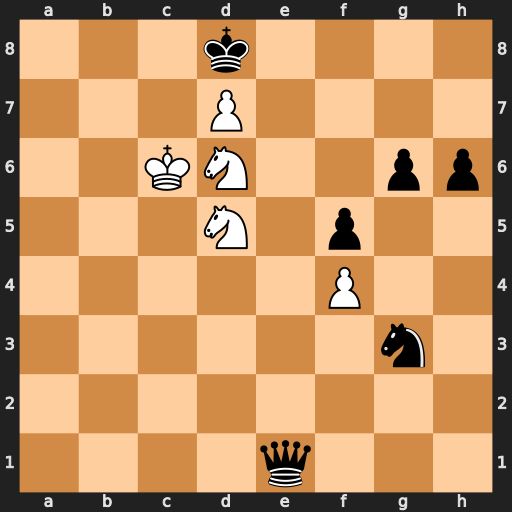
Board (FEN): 3k4/3P4/2KN2pp/3N1p2/5P2/6n1/8/4q3
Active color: w
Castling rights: -
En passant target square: -
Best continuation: Nb7#